Field crop: tomato
Growth stage: 2
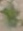
Species: solanum